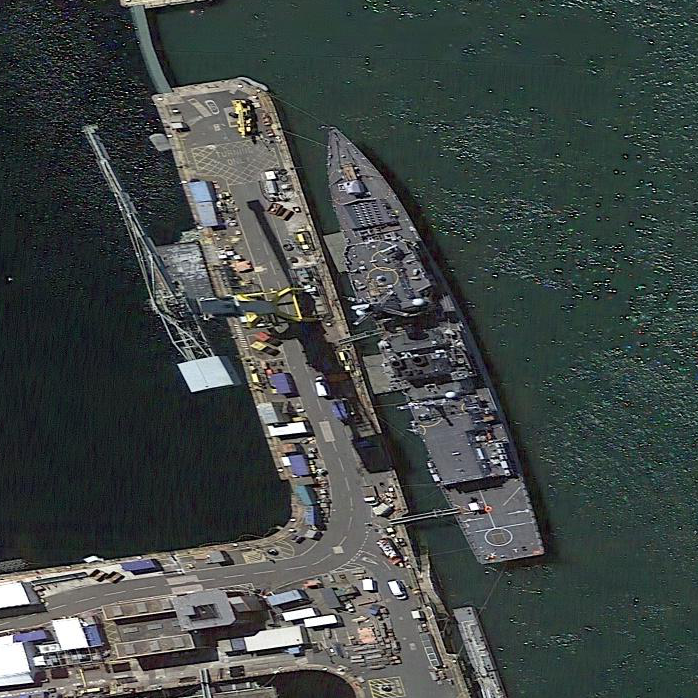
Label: Type_45_destroyer